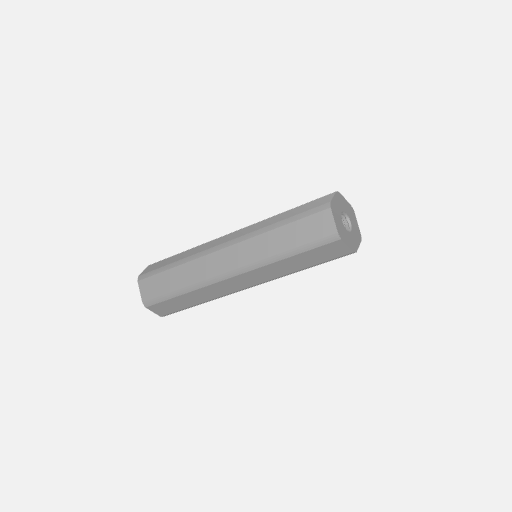
Part: Shaft12ROD48